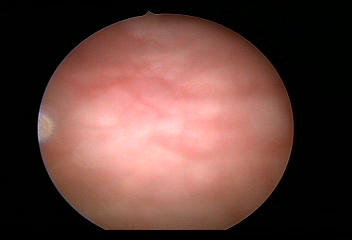
Modality: WLC
Class: Normal mucosa
Bladder cancer association: No